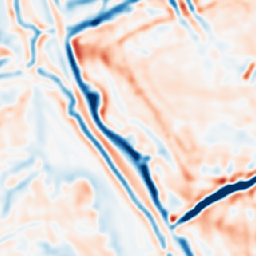
Category: multiscale
Decomposition family: dog
Decomposition parameters: sigma_low: 3
sigma_high: 5
Upsampling method: nearest
Upsampling parameters: scale: 8
Upsampling scale: 8